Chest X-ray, AP view. Patient: 49 years old, sex M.
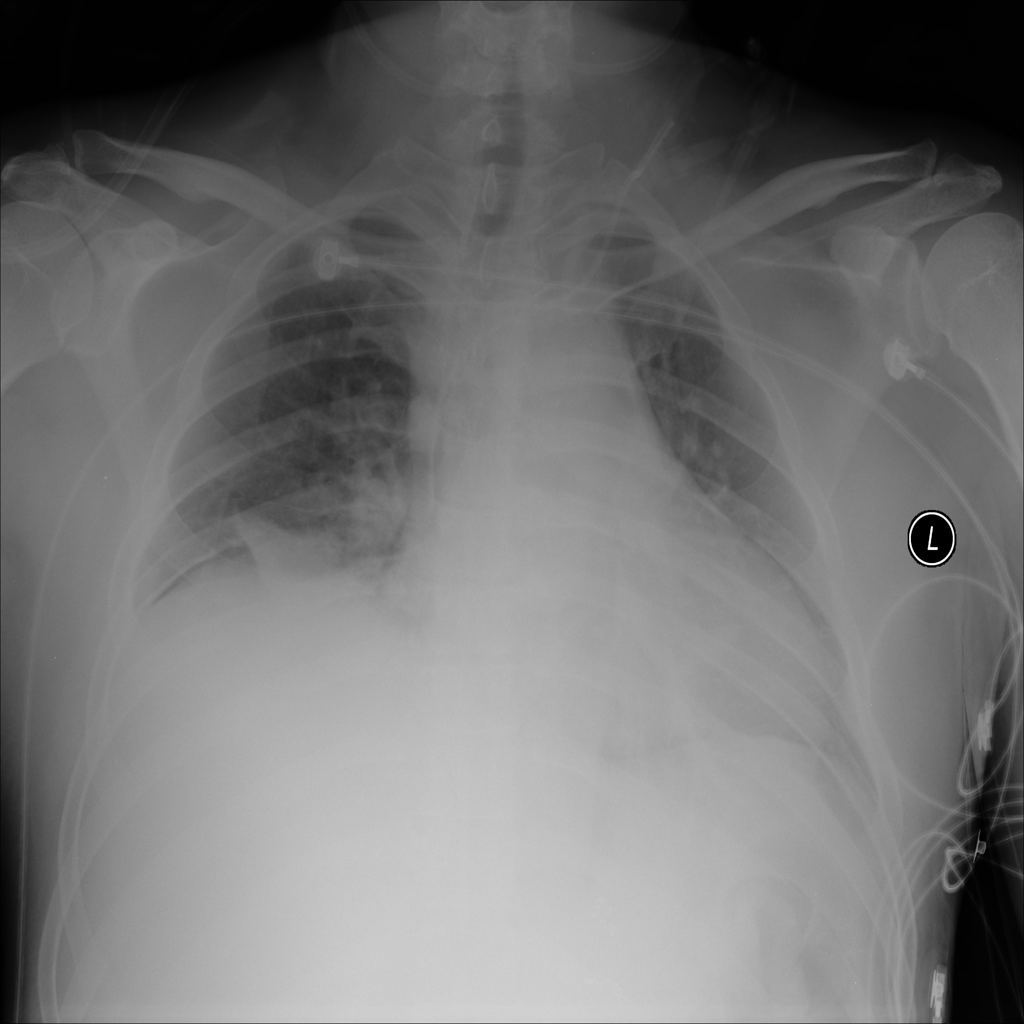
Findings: Atelectasis